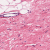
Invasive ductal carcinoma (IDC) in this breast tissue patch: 0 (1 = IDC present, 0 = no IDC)